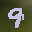
Label: 9